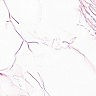
Metastatic tissue present: no